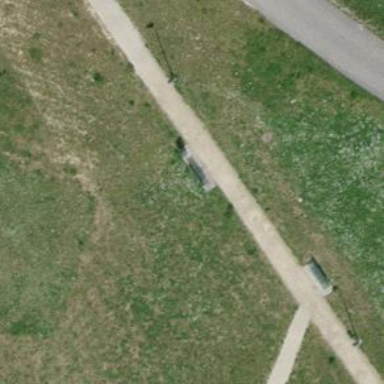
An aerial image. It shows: Bench for seating.